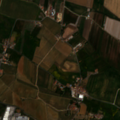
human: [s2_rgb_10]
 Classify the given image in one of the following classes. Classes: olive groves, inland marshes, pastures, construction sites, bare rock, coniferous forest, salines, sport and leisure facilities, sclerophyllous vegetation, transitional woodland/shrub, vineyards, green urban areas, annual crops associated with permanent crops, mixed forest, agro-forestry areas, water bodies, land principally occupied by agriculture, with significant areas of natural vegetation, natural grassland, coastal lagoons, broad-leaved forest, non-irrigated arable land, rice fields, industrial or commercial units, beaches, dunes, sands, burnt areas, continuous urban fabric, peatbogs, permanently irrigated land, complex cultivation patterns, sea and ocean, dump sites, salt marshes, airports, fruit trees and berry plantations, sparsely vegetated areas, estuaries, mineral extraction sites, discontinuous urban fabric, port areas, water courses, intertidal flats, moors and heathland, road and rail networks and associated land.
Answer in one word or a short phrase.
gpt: industrial or commercial units, permanently irrigated land, vineyards, complex cultivation patterns